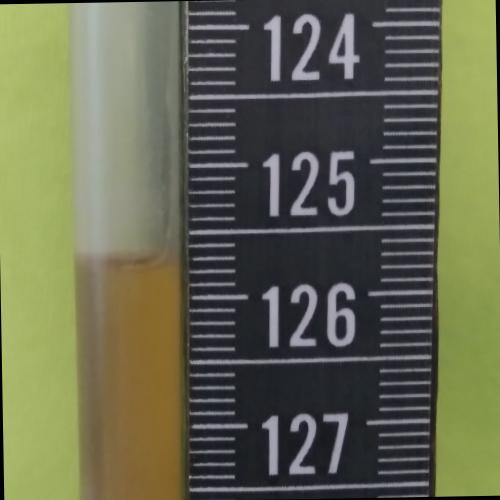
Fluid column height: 125.7 cm